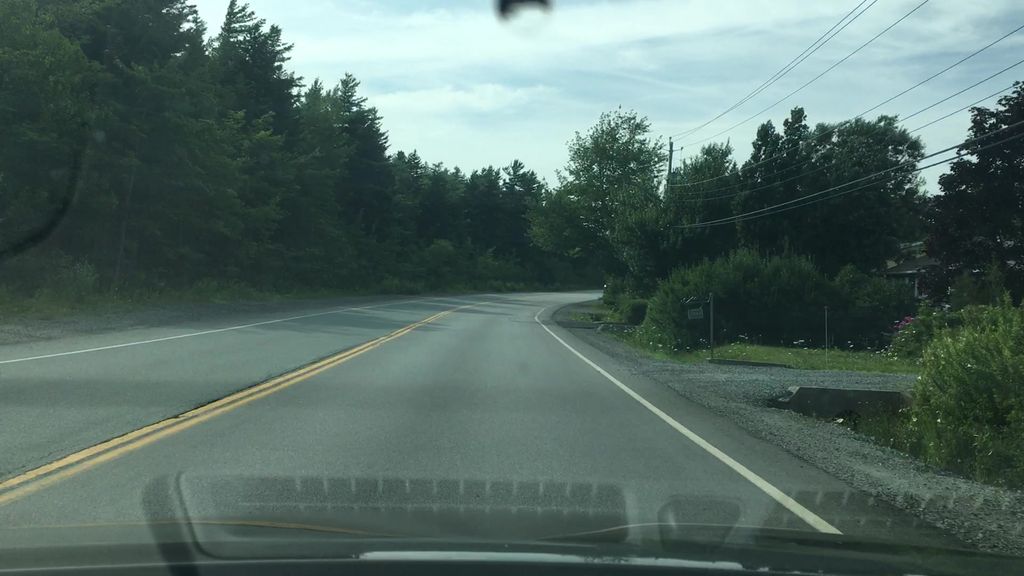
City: halifax